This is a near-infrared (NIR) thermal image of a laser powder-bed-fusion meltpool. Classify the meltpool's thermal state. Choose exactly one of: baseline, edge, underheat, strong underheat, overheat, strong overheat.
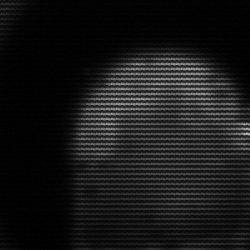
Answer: edge